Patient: sex F, age 77
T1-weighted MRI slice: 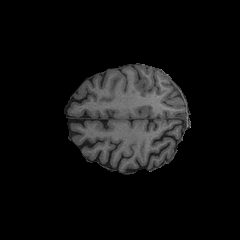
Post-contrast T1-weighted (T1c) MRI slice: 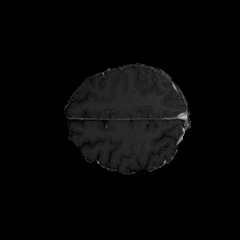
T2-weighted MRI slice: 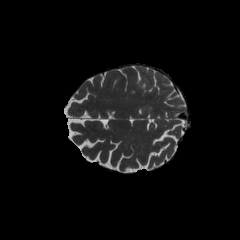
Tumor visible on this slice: no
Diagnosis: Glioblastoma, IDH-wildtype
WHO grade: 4